Field crop: tomato
Growth stage: 1
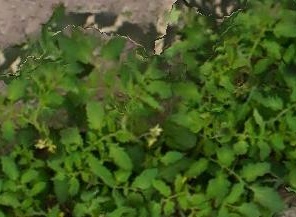
Species: tomato